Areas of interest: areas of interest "Educational"
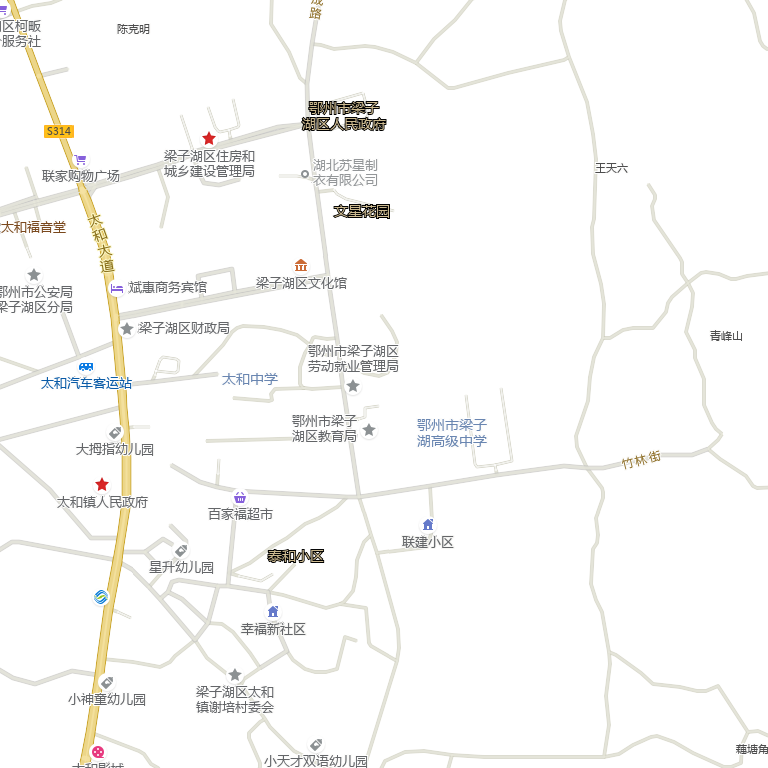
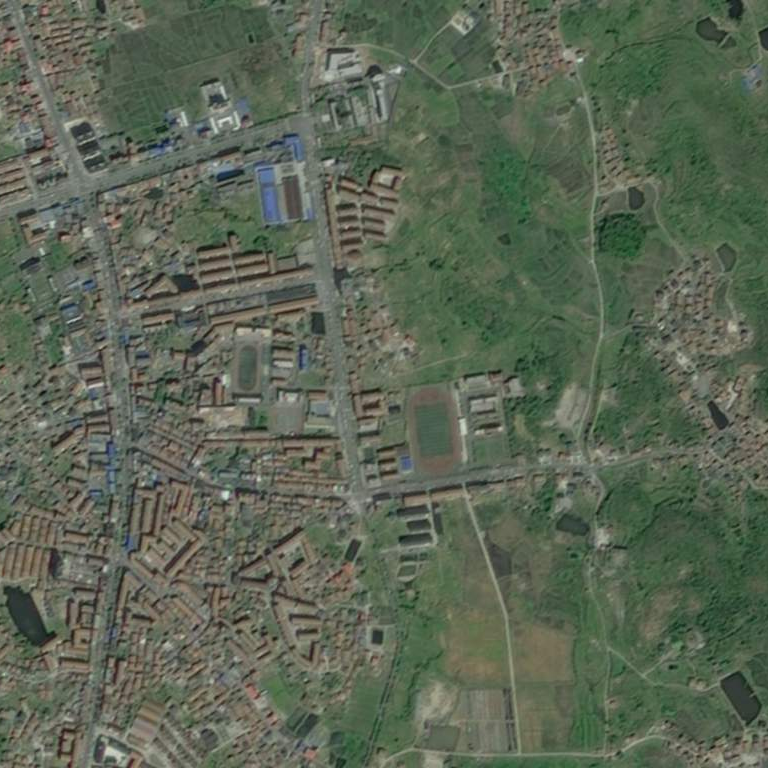